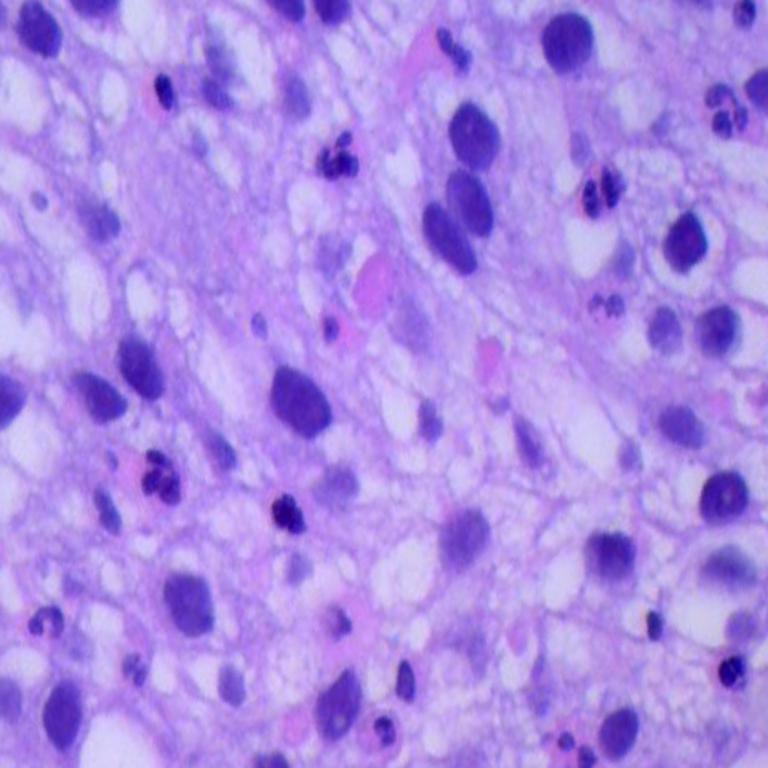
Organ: lung
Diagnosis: squamous carcinomas